Current action and preconditions to check: trajectory_clear

Your task: For each precondition in the list above, predict whether it will hold at this action.

Consider the current scene as observed from the mobile robot's camera, and analyze the predicted future states of all dynamic agents (e.g., people, animals, vehicles, or any moving entities) within the NEXT SECOND.

IMPORTANT: Only answer "very likely" if you are absolutely certain—based on strong, clear evidence—that a dynamic agent will violate the precondition in the predicted future state. Do NOT answer "very likely" for unlikely, ambiguous, or low-probability risks.

Ask yourself for each precondition: Is there a high probability, with clear and convincing evidence, that the predicted future states of any dynamic agent will interfere with the predicted future state of the currently executing action within the NEXT SECOND, causing that precondition to fail?

Assess the risk level based on these predictions. Use "likely" or "very likely" if motions create a clear risk of interference.

Use "neutral" or "improbable" if agents are nearby but their predicted paths are clearly diverging or non-conflicting.

Failure Risk Categories: "very improbable", "improbable", "neutral", "likely", "very likely"

Answer Format: Output ONLY the probability_of_failure value from these categories: "very improbable", "improbable", "neutral", "likely", "very likely"

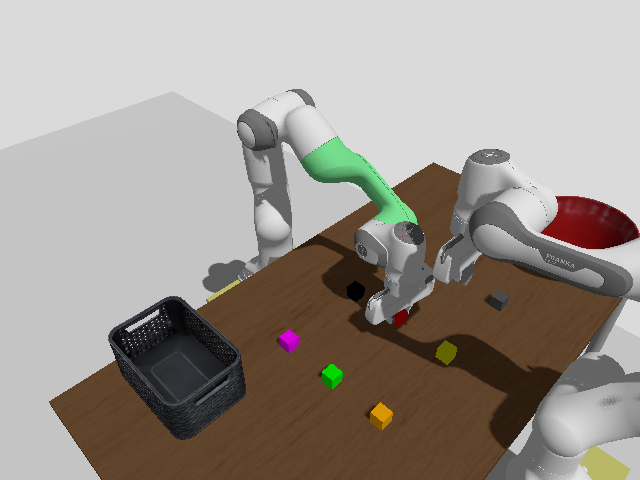

Answer: improbable